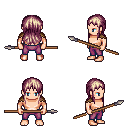
a pixel art fantasy rpg character, male body template, human, light skin, leather shoulder armor, magenta pants, white blonde unkempt hairstyle, spear, four views (front, back, left, right), 2x2 character sprite sheet, small pixel art, hard edges, no anti-aliasing